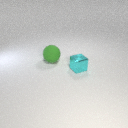
small cyan metal cube in front of large green rubber sphere